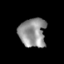
Tissue: skin
Cell type: Epithelial cells
Senescence score: 0.1995
Nuclear area (px): 765
Mean DAPI intensity: 145.093